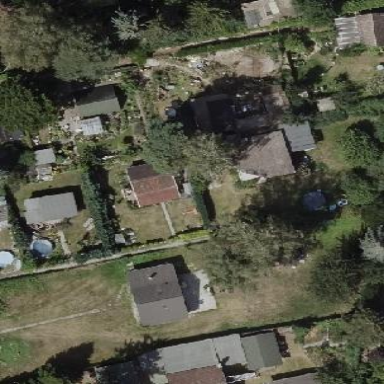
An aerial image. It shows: Allotments area.